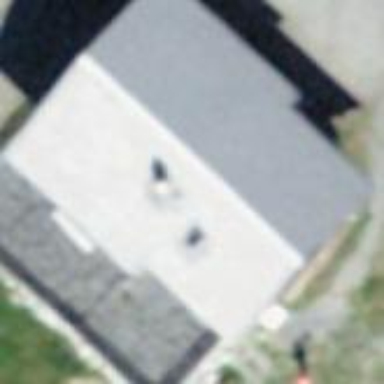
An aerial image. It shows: Farm building.